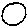
Label: circle